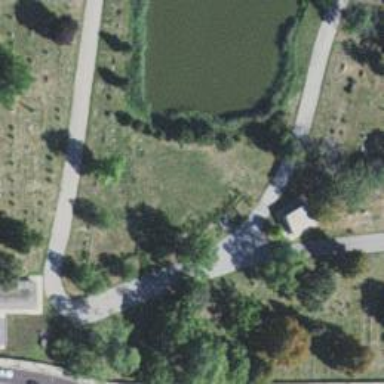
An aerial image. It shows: Memorial in cemetery with graves.